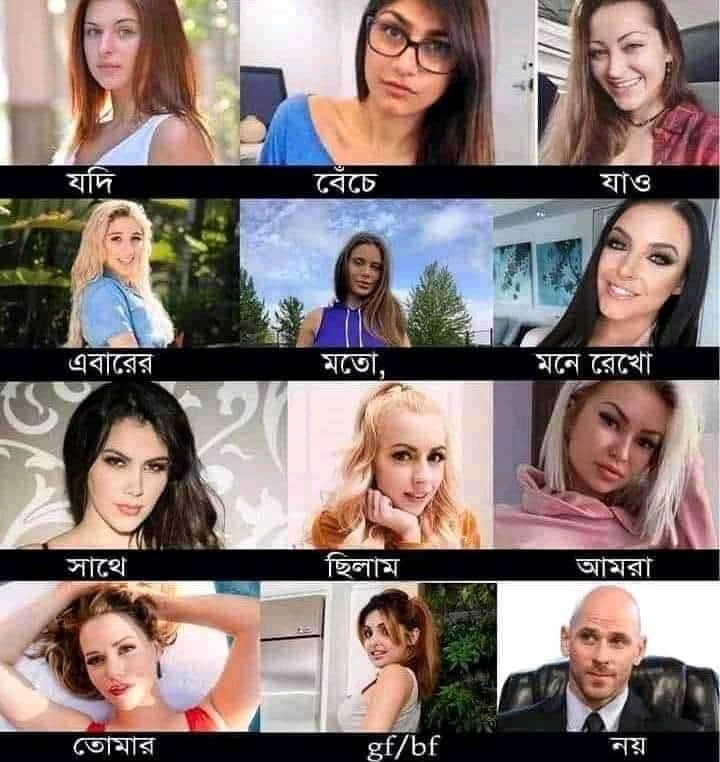
Caption: যদি   বেচে   যাও    এবারের    মতো,   মনে রেখো    সাথে ছিলাম  আমরা   তোমার   gf/bf   নয়
Label: hate